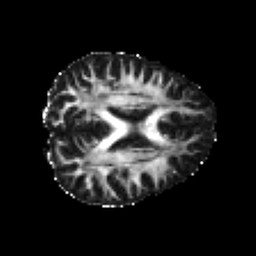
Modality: FA
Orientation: axial
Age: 26
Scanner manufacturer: philips
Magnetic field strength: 3 T
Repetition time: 8.592 s
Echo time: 0.1268 s